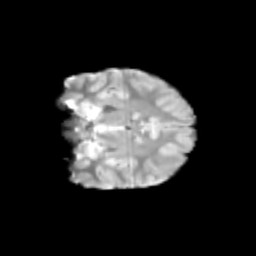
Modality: T2w
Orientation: coronal
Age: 10
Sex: female
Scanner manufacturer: siemens
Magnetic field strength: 3 T
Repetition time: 3.8 s
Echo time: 0.07 s